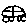
Label: car